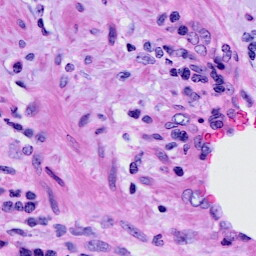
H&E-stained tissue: Cervix